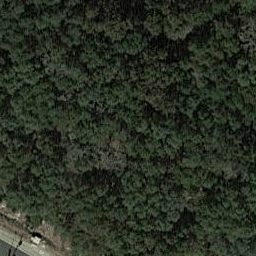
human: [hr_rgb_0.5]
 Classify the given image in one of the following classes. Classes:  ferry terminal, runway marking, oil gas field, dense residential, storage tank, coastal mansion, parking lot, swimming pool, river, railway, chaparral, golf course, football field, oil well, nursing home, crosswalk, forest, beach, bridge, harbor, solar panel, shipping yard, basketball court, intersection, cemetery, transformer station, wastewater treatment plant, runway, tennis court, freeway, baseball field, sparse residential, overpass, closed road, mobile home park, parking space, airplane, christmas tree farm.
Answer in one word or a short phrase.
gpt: forest